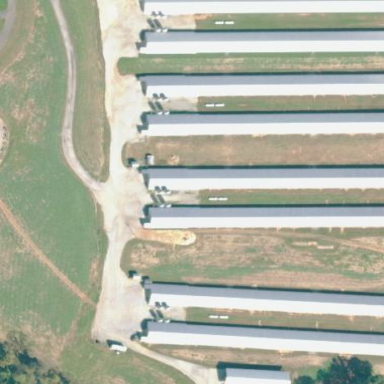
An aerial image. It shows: Poultry farmyard is depicted in the image.